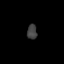
Tissue: prostate
Cell type: Myeloid cells
Senescence score: 0.2438
Nuclear area (px): 143
Mean DAPI intensity: 64.336